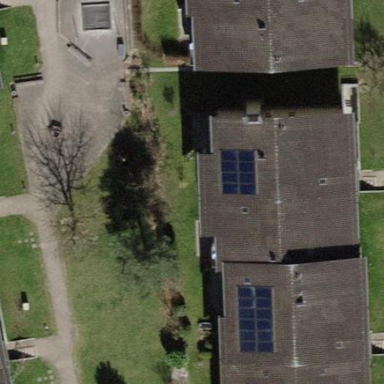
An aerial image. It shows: Building with tile roof.